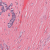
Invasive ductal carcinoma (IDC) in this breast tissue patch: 0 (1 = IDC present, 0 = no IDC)